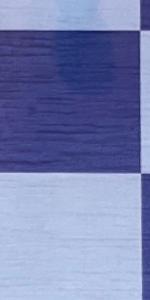
Label: Empty